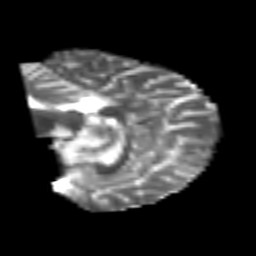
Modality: T2w
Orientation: sagittal
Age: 25
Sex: male
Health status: healthy